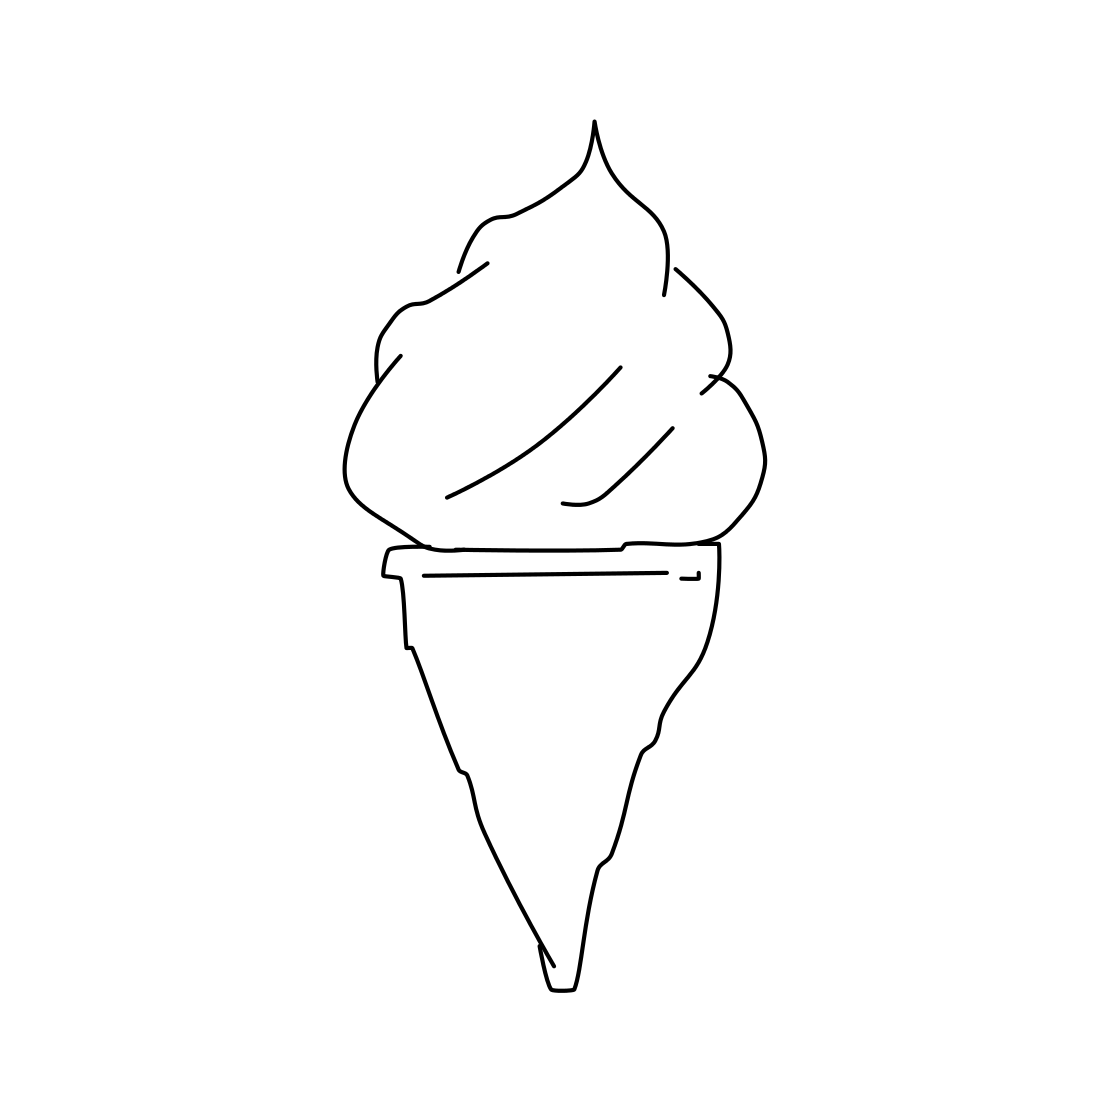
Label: ice-cream-cone